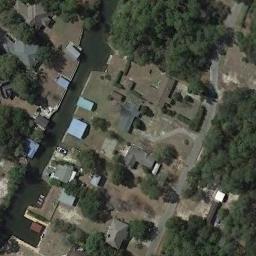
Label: medium_residential